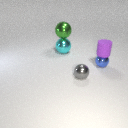
small gray metal sphere to the left of small blue metal sphere